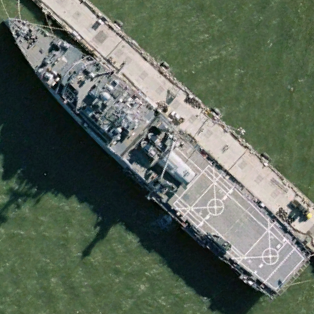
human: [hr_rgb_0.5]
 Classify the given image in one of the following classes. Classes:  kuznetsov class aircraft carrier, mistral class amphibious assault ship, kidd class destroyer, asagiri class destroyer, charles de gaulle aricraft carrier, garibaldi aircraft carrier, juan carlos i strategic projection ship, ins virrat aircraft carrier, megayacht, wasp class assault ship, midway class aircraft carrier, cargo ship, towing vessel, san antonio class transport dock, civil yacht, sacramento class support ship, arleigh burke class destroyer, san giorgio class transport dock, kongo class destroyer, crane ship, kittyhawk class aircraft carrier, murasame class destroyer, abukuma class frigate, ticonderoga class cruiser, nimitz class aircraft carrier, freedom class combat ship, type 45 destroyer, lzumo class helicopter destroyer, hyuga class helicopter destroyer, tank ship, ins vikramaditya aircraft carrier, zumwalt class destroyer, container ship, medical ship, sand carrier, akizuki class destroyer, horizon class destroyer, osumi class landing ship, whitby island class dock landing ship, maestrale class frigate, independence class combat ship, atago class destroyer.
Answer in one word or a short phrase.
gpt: Whitby Island class dock landing ship